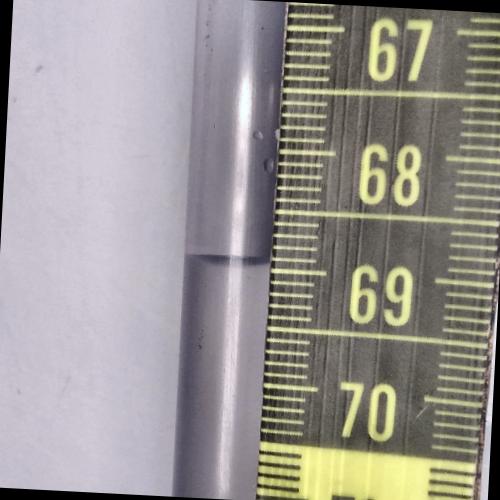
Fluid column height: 69.0 cm